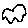
Label: cloud